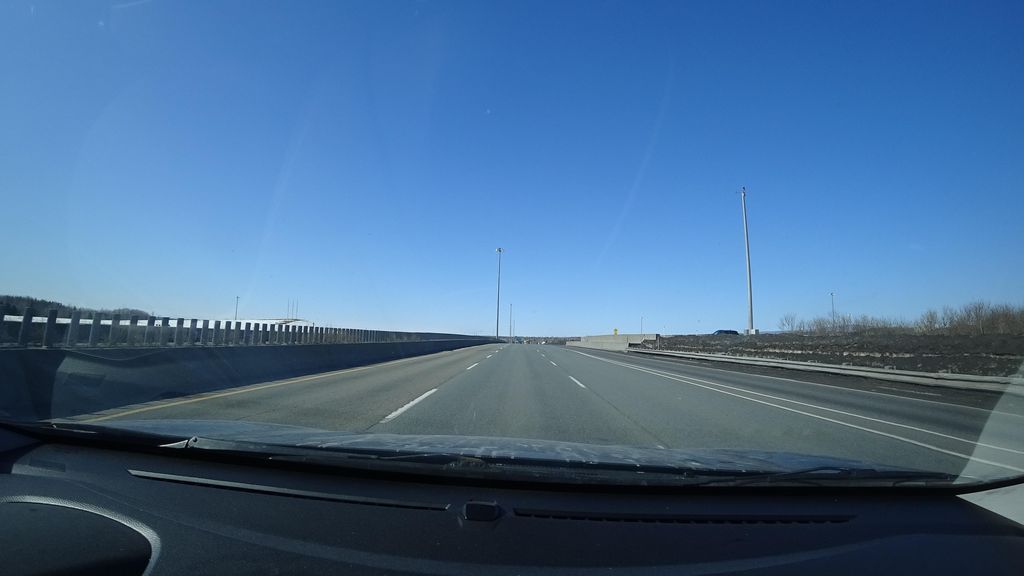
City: quebec_city